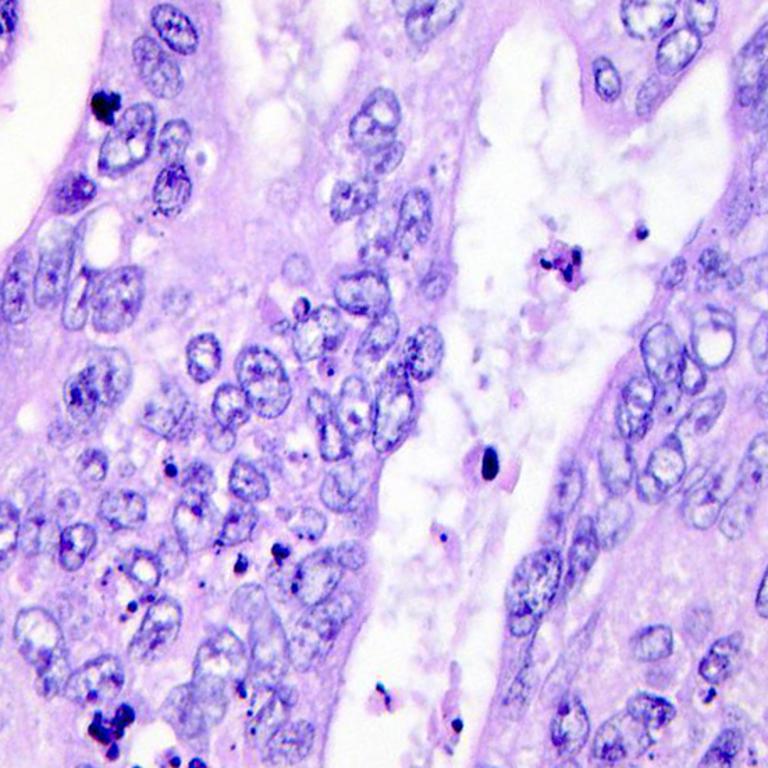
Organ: colon
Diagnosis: adenocarcinomas